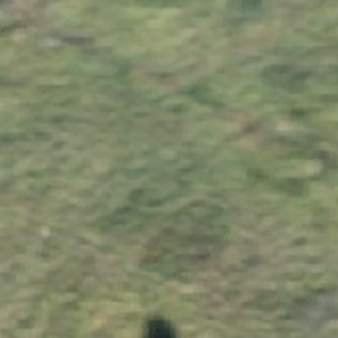
Label: other